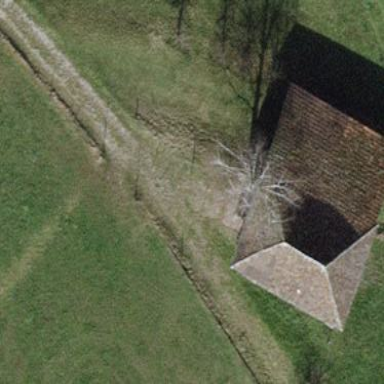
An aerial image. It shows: Shed.